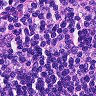
Metastatic tissue present: no